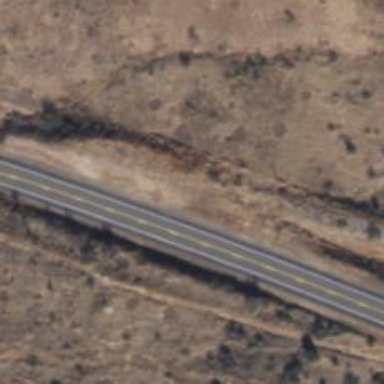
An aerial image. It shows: Abandoned road.